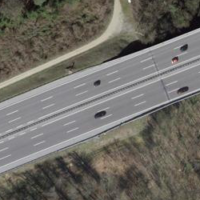
EUNIS habitat code: 57
Species observed at this site:
Milvus milvus
Buteo buteo
Jacobaea vulgaris